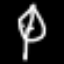
Label: leaf